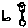
Label: zigzag